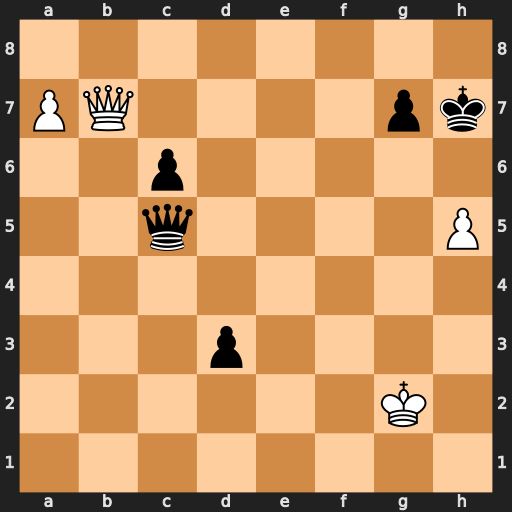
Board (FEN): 8/PQ4pk/2p5/2q4P/8/3p4/6K1/8
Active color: w
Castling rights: -
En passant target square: -
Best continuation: a8=Q Qc2+ Kg3 d2 Qa1 Qd3+ Kf4